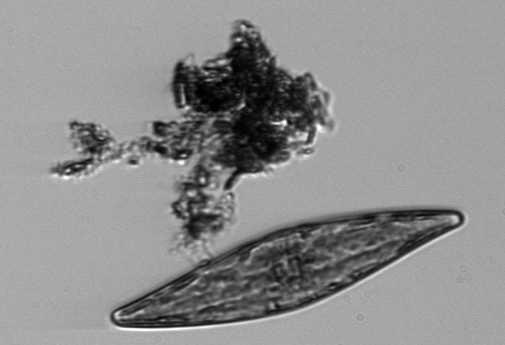
Label: Pleurosigma